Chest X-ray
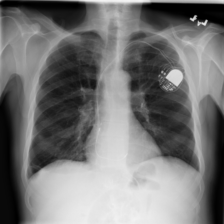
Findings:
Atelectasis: positive
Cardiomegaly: negative
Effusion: positive
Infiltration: positive
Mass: negative
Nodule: negative
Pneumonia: negative
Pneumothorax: negative
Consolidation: negative
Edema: negative
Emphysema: negative
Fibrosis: negative
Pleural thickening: negative
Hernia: negative